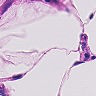
Metastatic tissue present: no